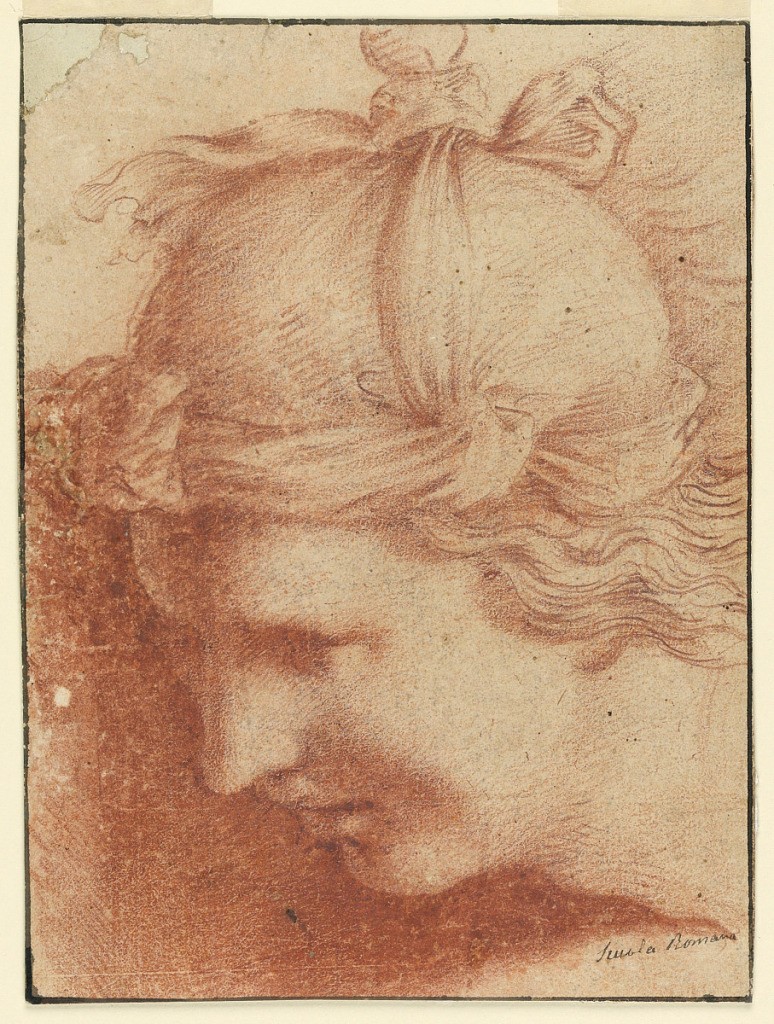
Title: Study, Head of a Woman
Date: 1650–1700
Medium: Red crayon on paper, mounted
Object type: Drawing
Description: Wearing a bonnet. Shown very obliquely, nearly in profile, turned toward left and lowered. Possibly a copy after Leonardo da Vinci.